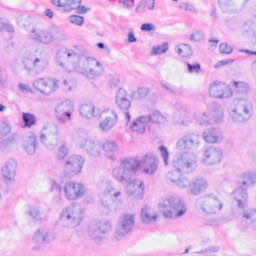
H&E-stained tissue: Breast